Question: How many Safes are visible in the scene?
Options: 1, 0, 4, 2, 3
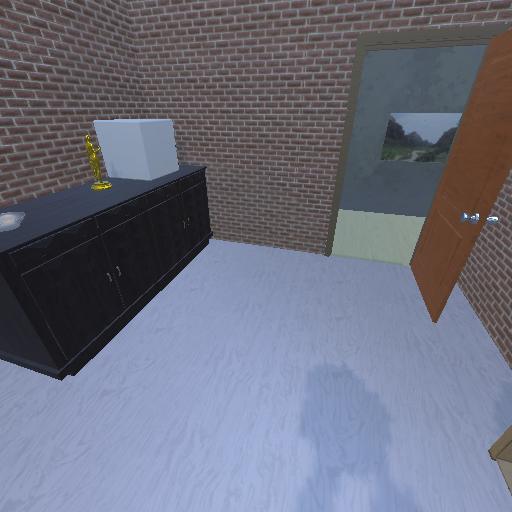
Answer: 1